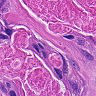
Metastatic tissue present: yes